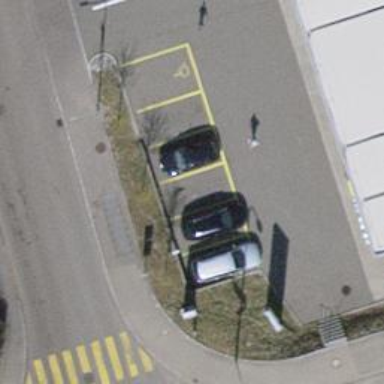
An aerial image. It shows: Charging station.